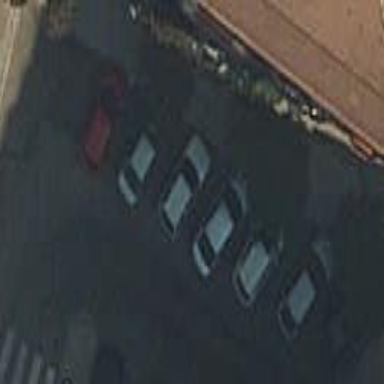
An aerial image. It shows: Street-side parking area.